Question: I am not asking for the simple select query. I have a detailed table which have multiple records. I want to fetch record for particular id but in some manner.
I have tried below query:
'''
SELECT 'id' , 'po_id' , 'part_id' , 'qty' , 'price' , 'status' , 'lotid'
FROM 'po_details'
WHERE 'po_id' =3
'''
and it gives me below result:

Now what I want is get all above data but order by id and then order by partid, so the result would be like this
'''
id partid
---- ------
11 27
15 27
12 43
16 43
13 102
14 15
17 24
'''
can anyone help me? what changes required into my query to get my desire result?
I have already tried this query but it gives me the same result
'''
SELECT 'id' , 'po_id' , 'part_id' , 'qty' , 'price' , 'status' , 'lotid'
FROM 'po_details'
WHERE 'po_id' =3
ORDER BY 'id' , 'part_id';
'''
Thanks,
Pkachhia
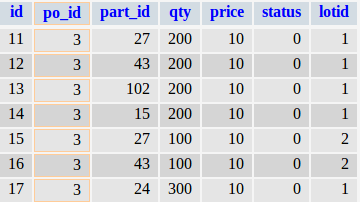
Answer: As Lieven said your need an additional column for sorting. As workaround you can use :
'''
select p1.*
from po_details p1 join
(
select min(id) order_id, po_id , part_id
from po_details
where po_id =3
group by part_id, po_id
) p2 on p1.part_id = p2.part_id and p1.po_id = p2.po_id
order by p2.order_id,p1.id
'''